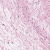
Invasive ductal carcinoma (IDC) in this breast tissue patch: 0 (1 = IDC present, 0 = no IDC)